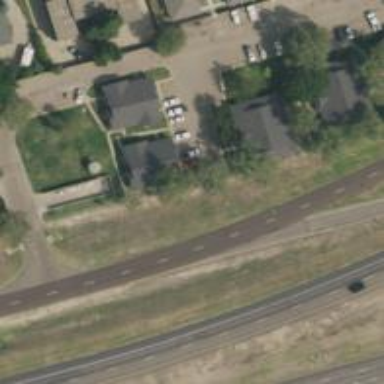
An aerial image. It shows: Tertiary road with frontage road.